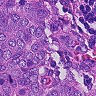
Metastatic tissue present: yes